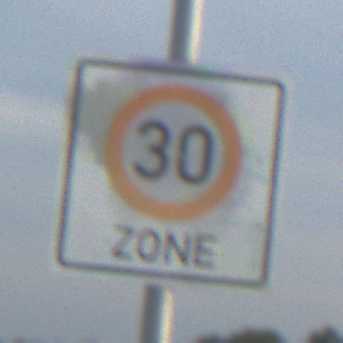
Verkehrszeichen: BeginnZone30
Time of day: SunriseSunset
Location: Outdoor (Nature)
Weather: PartlyCloudy
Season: NotSpecified
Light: Natural